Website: walmart
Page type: store-pickup
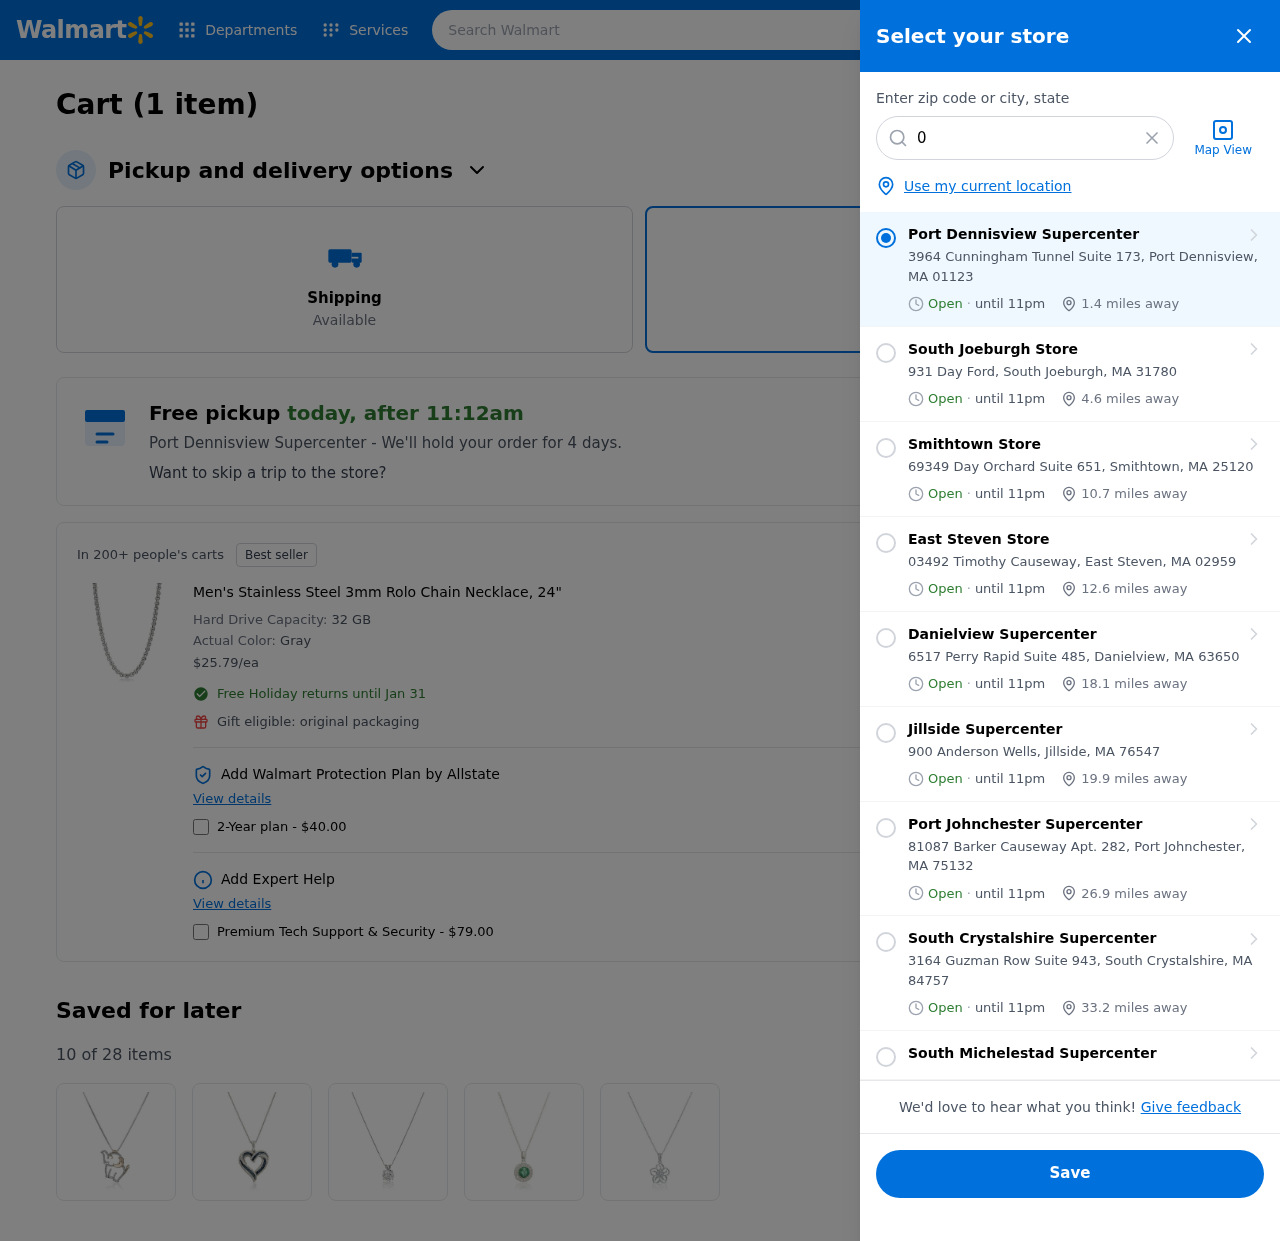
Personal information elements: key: PII_CITY
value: Port Dennisview
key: PII_CITY
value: Port Dennisview Supercenter
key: PII_CITY_STATE_ZIP
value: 3964 Cunningham Tunnel Suite 173, Port Dennisview, MA 01123
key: PII_LOCATION1_CITY
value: South Joeburgh Store
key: PII_LOCATION1_CITY_STATE_ZIP
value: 931 Day Ford, South Joeburgh, MA 31780
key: PII_LOCATION2_CITY
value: Smithtown Store
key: PII_LOCATION2_CITY_STATE_ZIP
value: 69349 Day Orchard Suite 651, Smithtown, MA 25120
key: PII_LOCATION3_CITY
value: East Steven Store
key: PII_LOCATION3_CITY_STATE_ZIP
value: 03492 Timothy Causeway, East Steven, MA 02959
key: PII_LOCATION4_CITY
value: Danielview Supercenter
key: PII_LOCATION4_CITY_STATE_ZIP
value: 6517 Perry Rapid Suite 485, Danielview, MA 63650
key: PII_LOCATION5_CITY
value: Jillside Supercenter
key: PII_LOCATION5_CITY_STATE_ZIP
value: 900 Anderson Wells, Jillside, MA 76547
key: PII_LOCATION6_CITY
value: Port Johnchester Supercenter
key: PII_LOCATION6_CITY_STATE_ZIP
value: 81087 Barker Causeway Apt. 282, Port Johnchester, MA 75132
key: PII_LOCATION7_CITY
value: South Crystalshire Supercenter
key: PII_LOCATION7_CITY_STATE_ZIP
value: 3164 Guzman Row Suite 943, South Crystalshire, MA 84757
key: PII_LOCATION8_CITY
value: South Michelestad Supercenter
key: PII_POSTCODE
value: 01123
Product elements: key: PRODUCT1_NAME
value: Men's Stainless Steel 3mm Rolo Chain Necklace, 24"
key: PRODUCT1_PRICE
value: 25.79
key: PRODUCT1_DESC
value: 32 GB
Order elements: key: ORDER_NUM_ITEMS
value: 1
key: ORDER_NUM_ITEMS
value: Cart (1 item)
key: ORDER_DELIVERY_DATE
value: today, after 11:12am
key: ORDER_ITEM1_QUANTITY
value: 1
Search elements: key: HEADER_SEARCH
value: Search Walmart
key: SEARCH_LOCATION
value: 01123